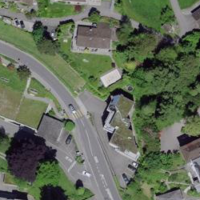
EUNIS habitat code: 53
Species observed at this site:
Calliteara pudibunda
Corylus avellana